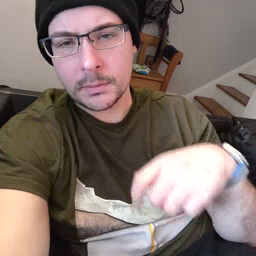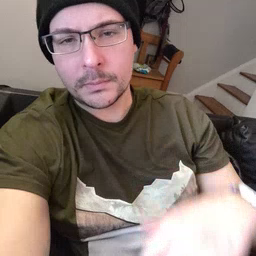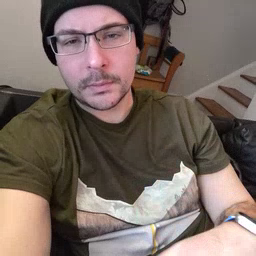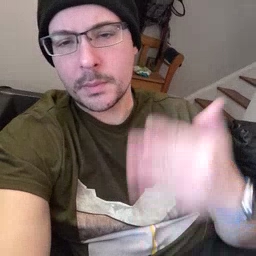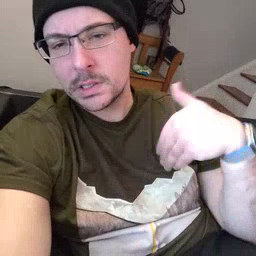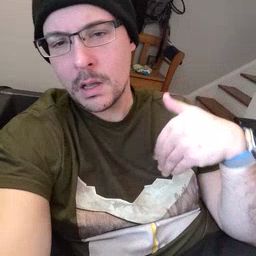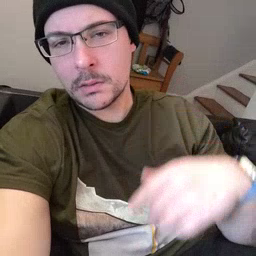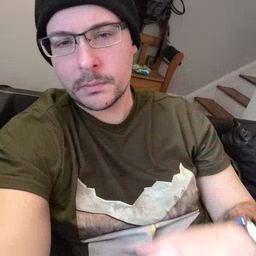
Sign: beside